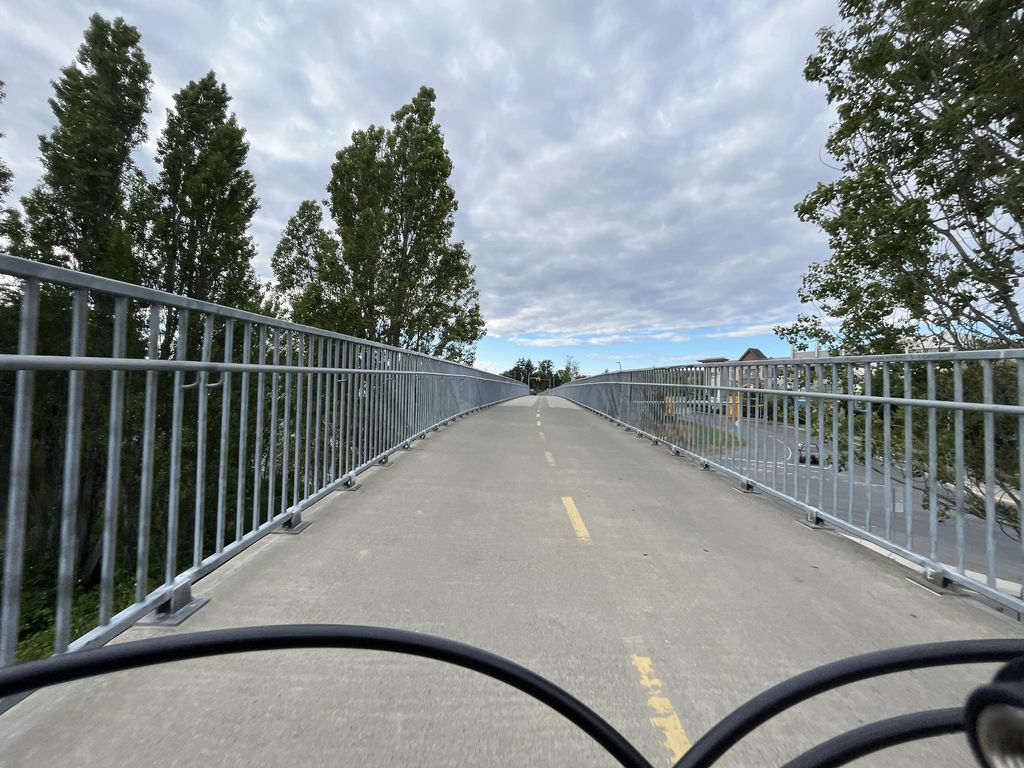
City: victoria